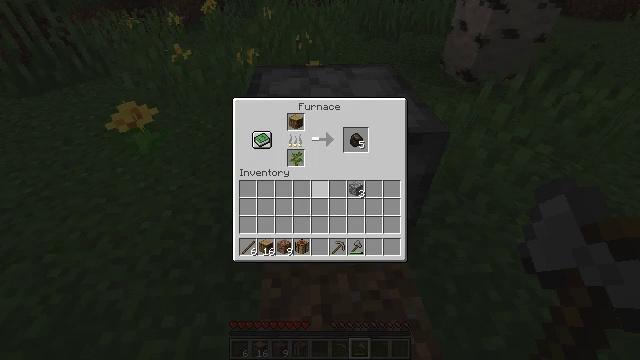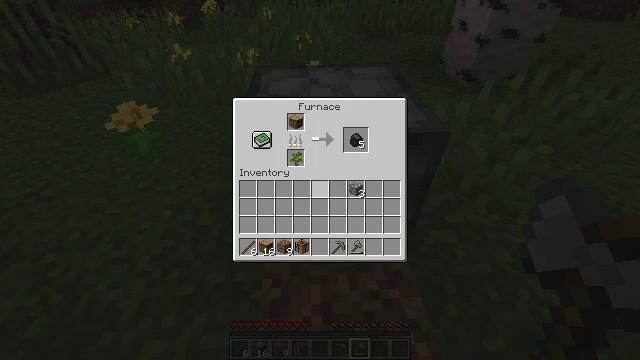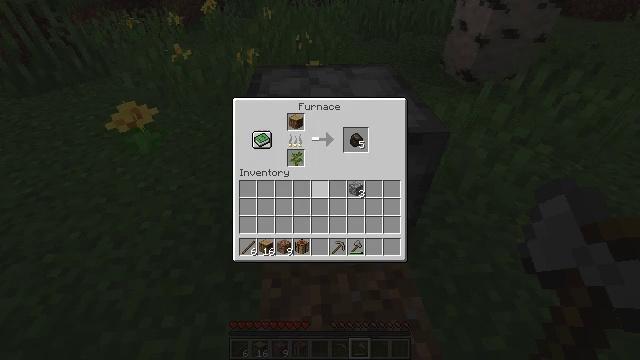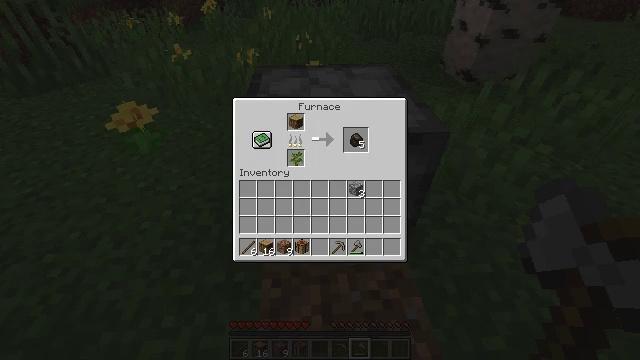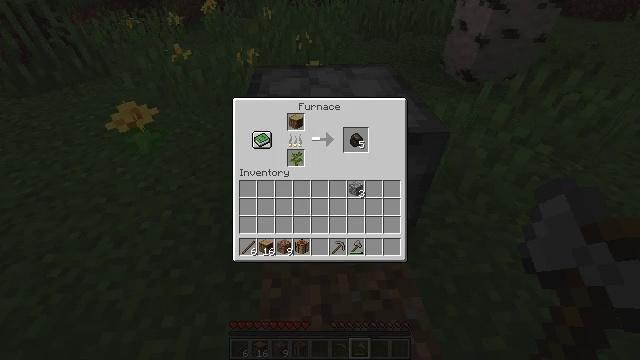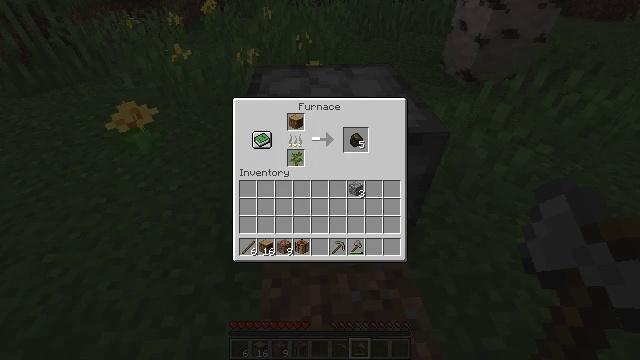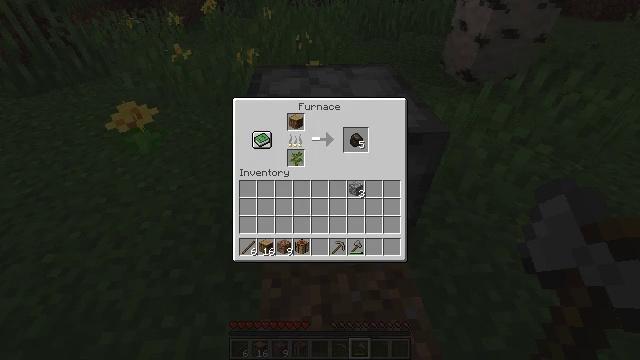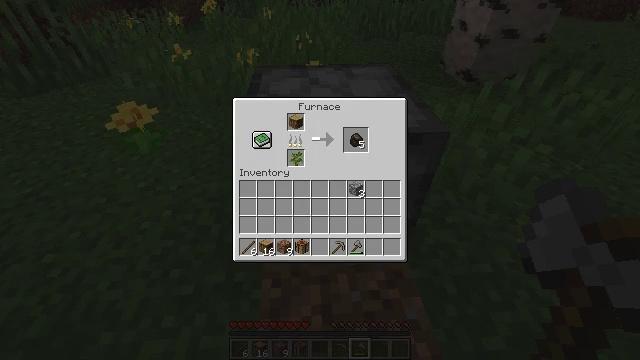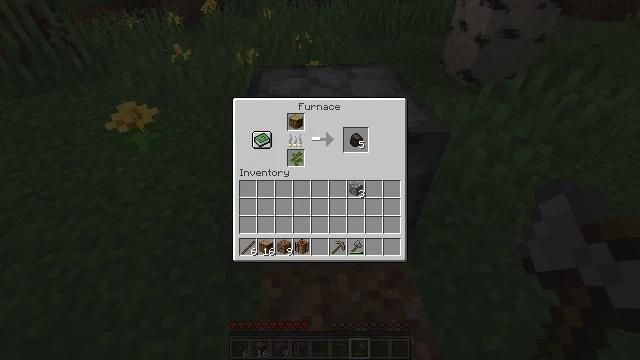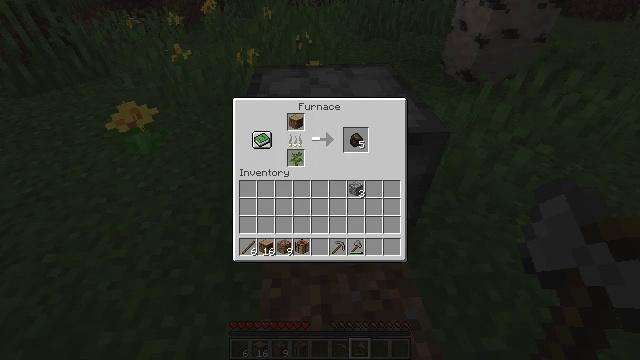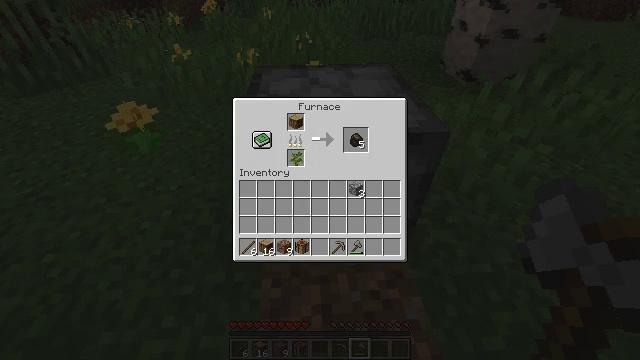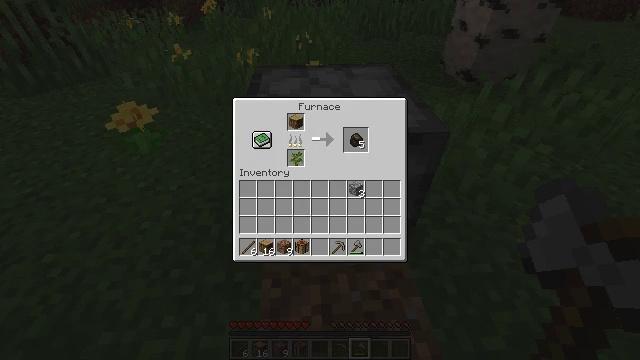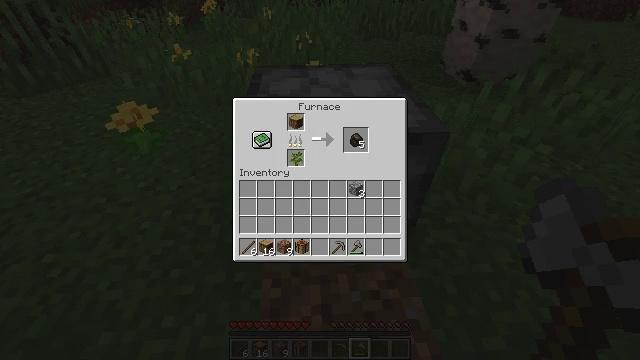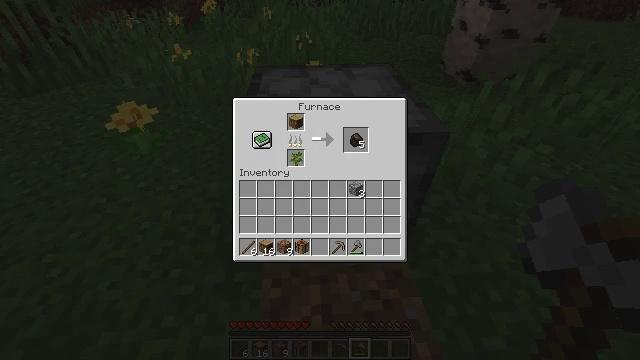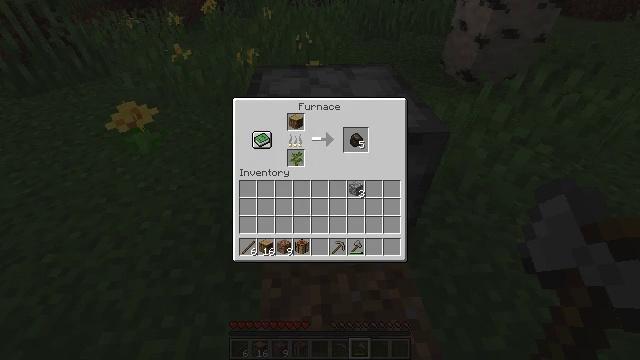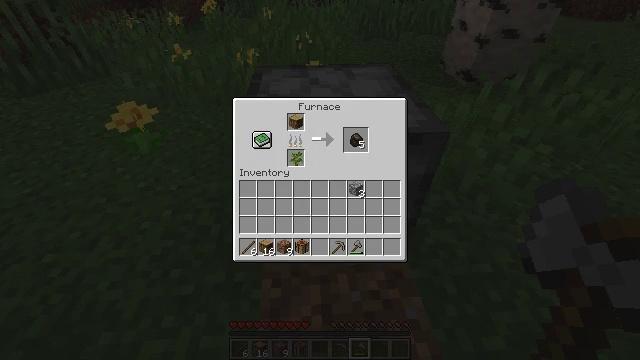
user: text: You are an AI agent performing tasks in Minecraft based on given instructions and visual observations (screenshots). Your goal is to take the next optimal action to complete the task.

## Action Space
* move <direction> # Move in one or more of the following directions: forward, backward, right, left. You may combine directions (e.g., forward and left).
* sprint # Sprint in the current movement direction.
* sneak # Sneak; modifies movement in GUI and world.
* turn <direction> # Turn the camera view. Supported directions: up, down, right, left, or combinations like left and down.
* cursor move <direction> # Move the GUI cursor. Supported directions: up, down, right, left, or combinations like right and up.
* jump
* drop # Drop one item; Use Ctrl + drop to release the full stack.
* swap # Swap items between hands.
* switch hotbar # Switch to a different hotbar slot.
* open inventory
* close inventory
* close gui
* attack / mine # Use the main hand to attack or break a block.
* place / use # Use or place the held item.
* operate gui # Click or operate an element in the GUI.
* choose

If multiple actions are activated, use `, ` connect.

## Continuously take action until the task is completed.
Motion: motion action
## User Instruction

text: Smelt wood logs to get charcoal in the furnace.
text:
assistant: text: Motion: sneak
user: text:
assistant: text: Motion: sneak
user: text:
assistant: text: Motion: sneak
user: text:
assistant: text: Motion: sneak
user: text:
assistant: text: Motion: sneak
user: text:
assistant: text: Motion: sneak
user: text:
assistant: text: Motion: sneak
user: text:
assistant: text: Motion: sneak
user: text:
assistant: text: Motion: sneak
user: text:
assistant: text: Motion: sneak
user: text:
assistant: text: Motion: sneak
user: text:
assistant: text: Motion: sneak
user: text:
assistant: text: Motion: sneak
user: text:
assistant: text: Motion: sneak
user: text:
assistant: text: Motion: sneak
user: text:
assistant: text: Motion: sneak
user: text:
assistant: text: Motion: sneak
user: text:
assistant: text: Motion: sneak
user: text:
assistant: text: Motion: sneak
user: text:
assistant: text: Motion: sneak
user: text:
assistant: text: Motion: sneak
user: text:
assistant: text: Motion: sneak
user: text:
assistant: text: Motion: sneak
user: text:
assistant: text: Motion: sneak
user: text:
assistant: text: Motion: sneak
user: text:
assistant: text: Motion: sneak
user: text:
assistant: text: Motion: sneak
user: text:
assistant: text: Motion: sneak
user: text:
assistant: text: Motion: sneak
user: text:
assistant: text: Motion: sneak